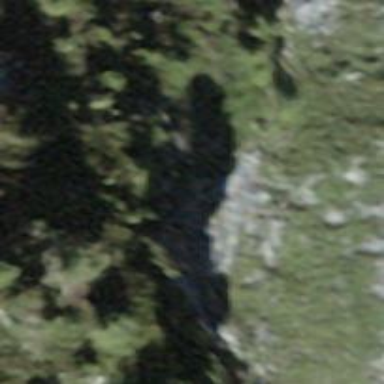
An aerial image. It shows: Natural cliff.